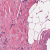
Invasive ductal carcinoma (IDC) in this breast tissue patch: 1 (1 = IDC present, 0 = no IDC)